Question: I'm working on a simple tutorial, and I'd like to randomly generate the positions of the red and green boxes in the accompanying images anywhere inside the dark gray area, but not in the white area. Are there any particularly elegant algorithms to do this? There are some hackish ideas I have that are really simple (continue to generate while the coordinates are not outside the inside rectangle, etc.), but I was wondering if anyone had come up with some neat solutions.
Thanks for any help!

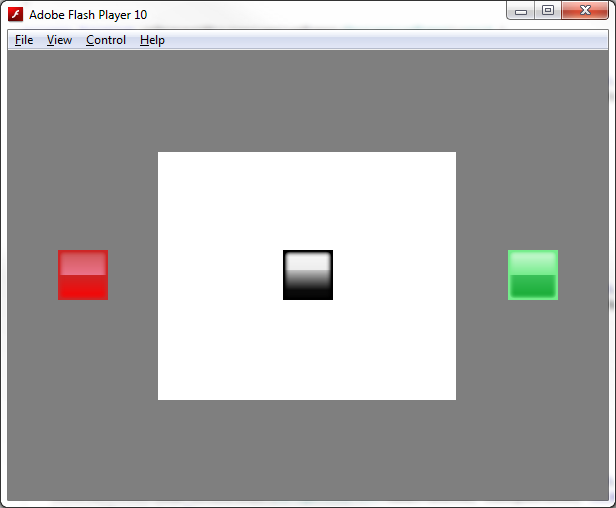
Answer: Simplicity is a sort of elegance in its own right, so I agree with Jon: take a <URL> and continue sampling until you get a valid value.
If you wanted to guarantee that you'd never place the red or green squares inside the white box, you could use the following simple algorithm:
- Determine the height and width of the square you're placing.- Divide the gray area into 8 rectangular regions = {, , ... }, defined by the white box. (Imagine a tic-tac-toe grid with the white box at the center; this defines the surrounding eight regions.)- Let P( is placed in ) = A() / A(), where A() is the area in which the center of can be placed: that is, a region which is of area ( - ) * ( - ).- Select a region according to the above probabilities. Then select a point in that region from a uniform distribution of the available x- and y-coordinates.- Done!